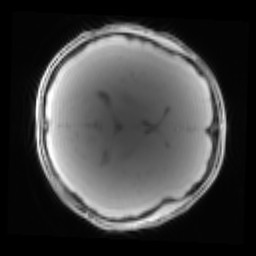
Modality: PDw
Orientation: axial
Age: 15
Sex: male
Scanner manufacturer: siemens
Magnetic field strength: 3 T
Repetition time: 0.25 s
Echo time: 0.00103 s